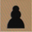
Piece: bP